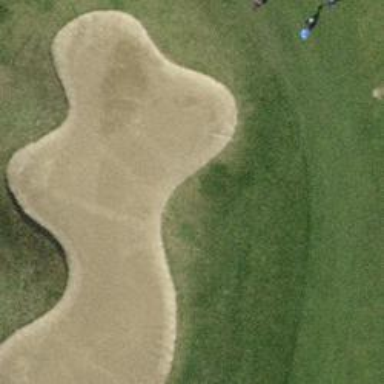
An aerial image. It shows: Sand bunker on golf course.